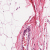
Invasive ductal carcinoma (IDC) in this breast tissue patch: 0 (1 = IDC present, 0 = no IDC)